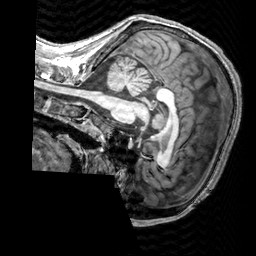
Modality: T1w
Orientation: sagittal
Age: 21
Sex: male
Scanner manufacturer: siemens
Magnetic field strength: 3 T
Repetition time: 2.3 s
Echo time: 0.00303 s